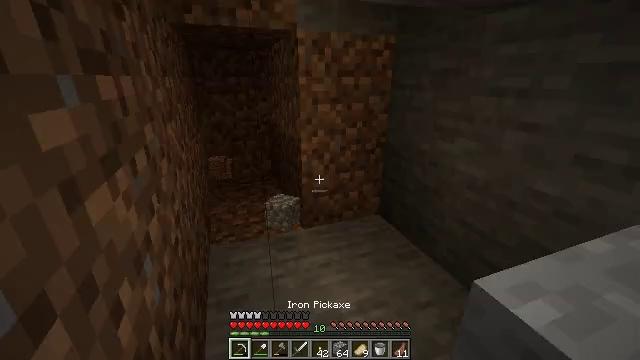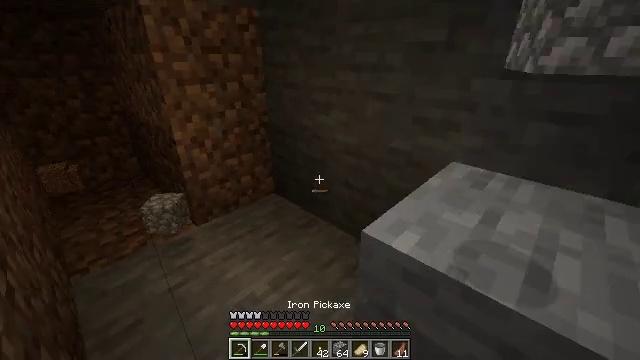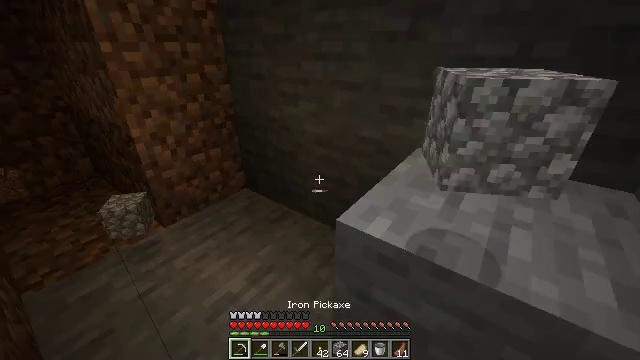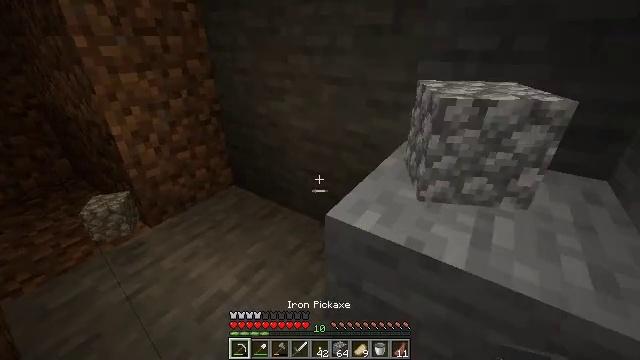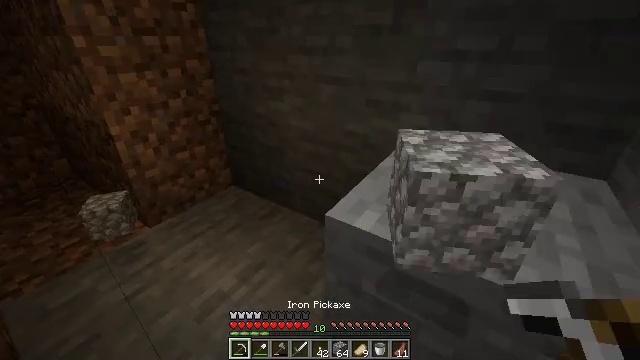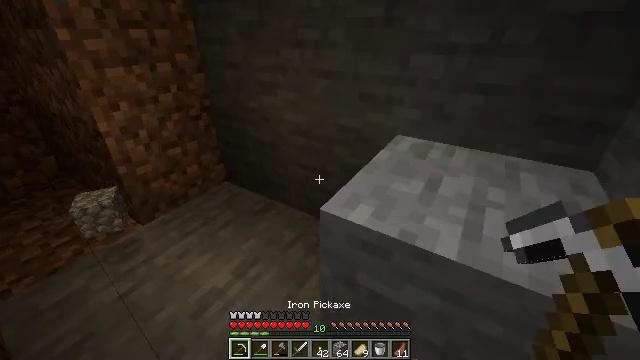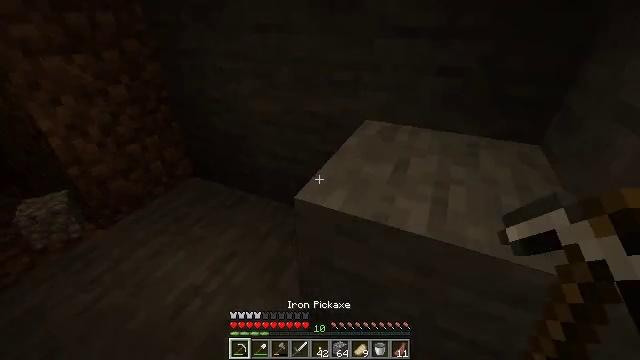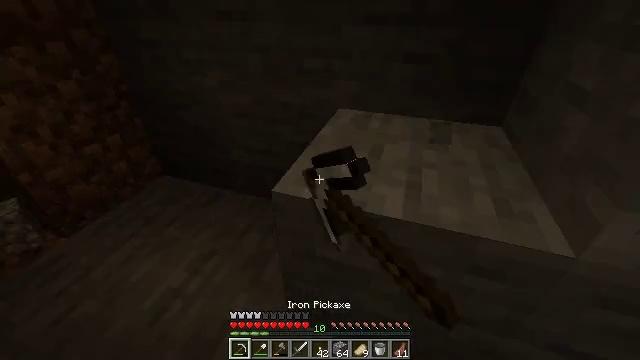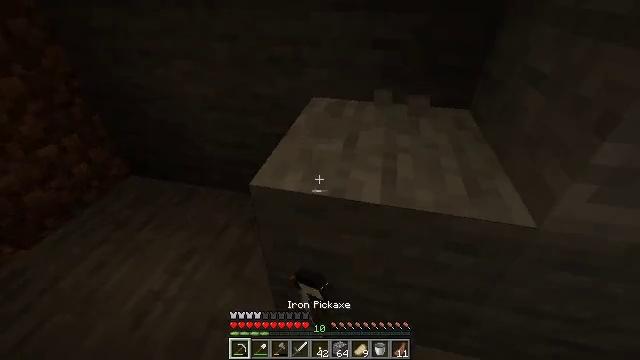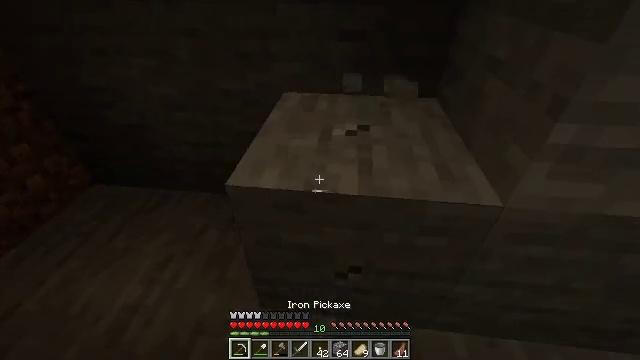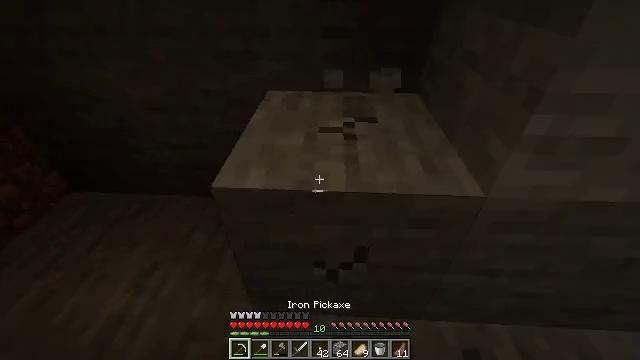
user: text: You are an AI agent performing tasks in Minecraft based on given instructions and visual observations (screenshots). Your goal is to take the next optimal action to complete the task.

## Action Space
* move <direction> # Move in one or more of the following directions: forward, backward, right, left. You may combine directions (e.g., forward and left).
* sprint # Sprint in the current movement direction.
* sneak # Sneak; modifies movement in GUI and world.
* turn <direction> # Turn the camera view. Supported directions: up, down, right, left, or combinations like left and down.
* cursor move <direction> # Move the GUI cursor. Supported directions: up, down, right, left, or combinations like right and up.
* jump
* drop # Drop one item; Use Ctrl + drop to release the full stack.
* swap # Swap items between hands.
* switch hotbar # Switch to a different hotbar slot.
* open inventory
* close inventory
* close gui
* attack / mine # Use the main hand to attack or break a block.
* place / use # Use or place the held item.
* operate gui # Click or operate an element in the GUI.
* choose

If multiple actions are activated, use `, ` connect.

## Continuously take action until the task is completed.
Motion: motion action
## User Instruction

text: Mine the wall torch to remove it.
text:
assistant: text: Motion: turn right and down, switch to hotbar 1
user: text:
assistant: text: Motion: turn right and down
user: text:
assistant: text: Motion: turn right and down
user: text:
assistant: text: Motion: no_op
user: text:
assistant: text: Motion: turn right and down
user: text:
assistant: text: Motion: turn right and down, attack / mine
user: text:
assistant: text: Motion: turn right and down, attack / mine
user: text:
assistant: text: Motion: turn right and down, attack / mine
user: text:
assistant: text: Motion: turn right and down, attack / mine
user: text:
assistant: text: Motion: turn right, attack / mine
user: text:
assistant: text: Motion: attack / mine